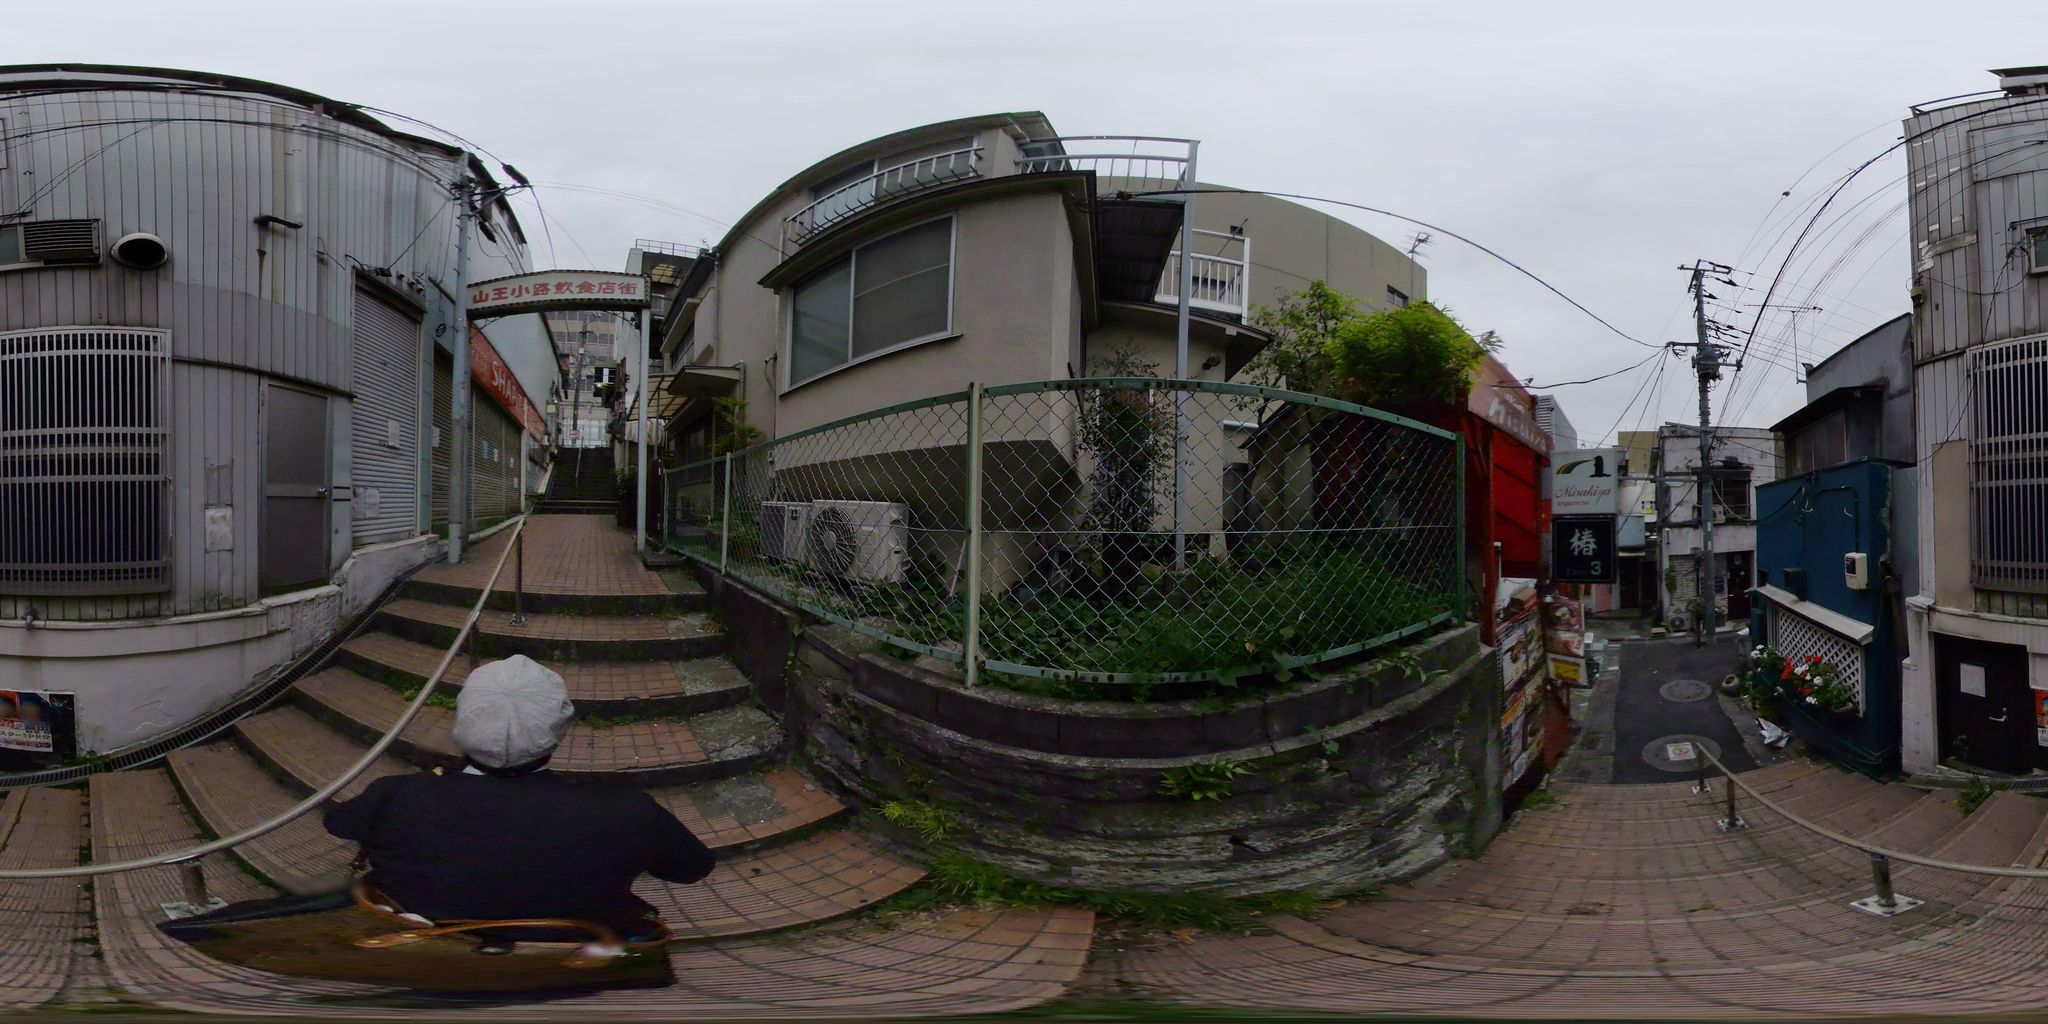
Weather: clear
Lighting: day
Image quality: good
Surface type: walking surface
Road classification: steps, footway, path
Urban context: urban centre
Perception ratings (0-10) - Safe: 1.26, Lively: 6.85, Beautiful: 5.3, Boring: 2.46, Depressing: 7.99, Wealthy: 3.05